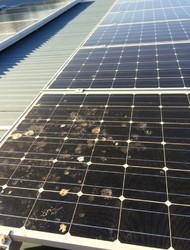
Label: Bird-drop